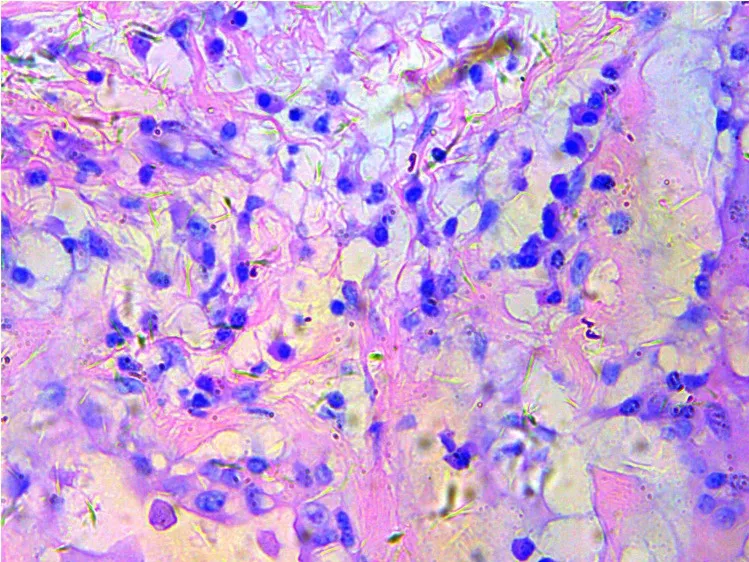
Epithelioid cells are vacuolar or cubic, with acidophilic and abundant cytoplasm and large deeply stained nuclei; H&E x200.
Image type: pathology (h&e)